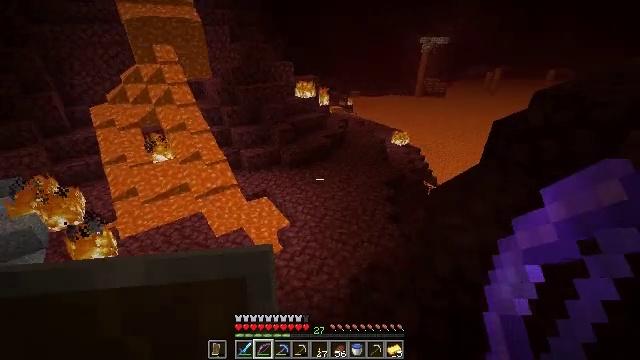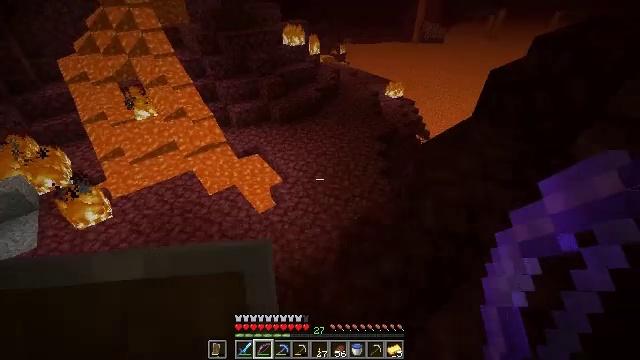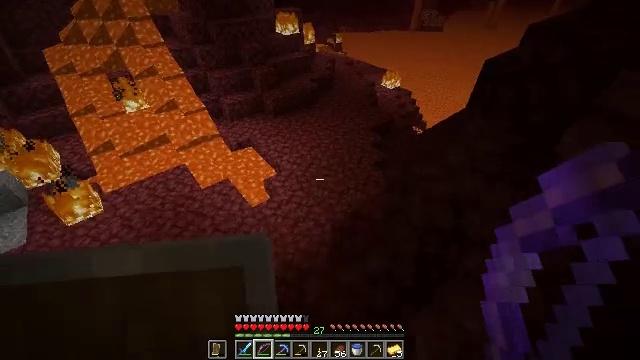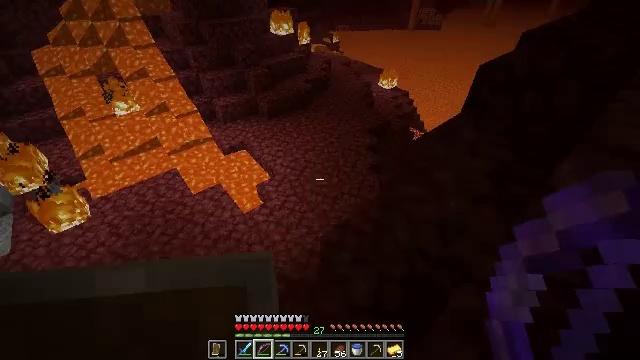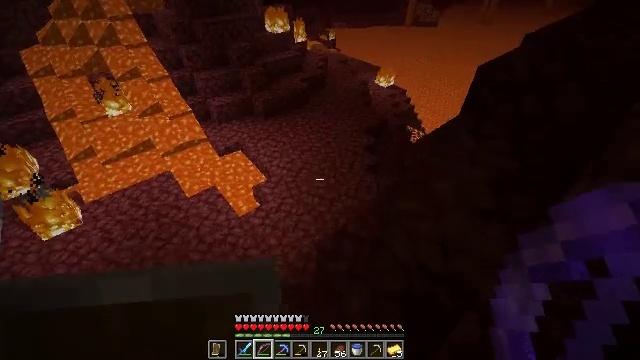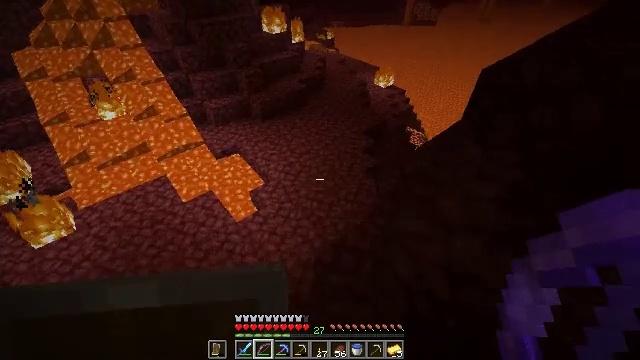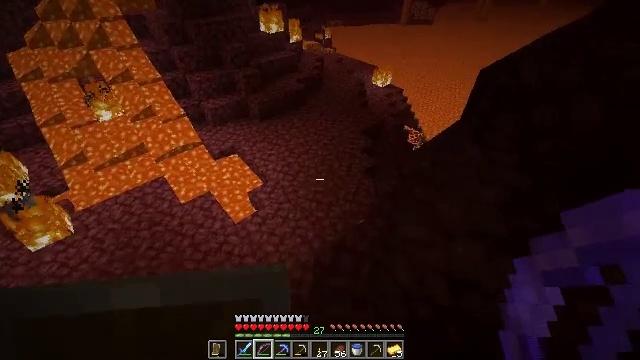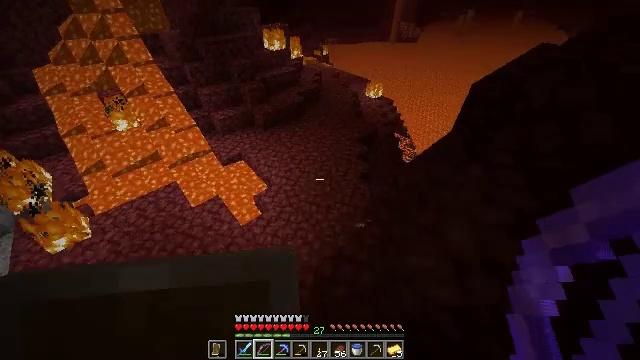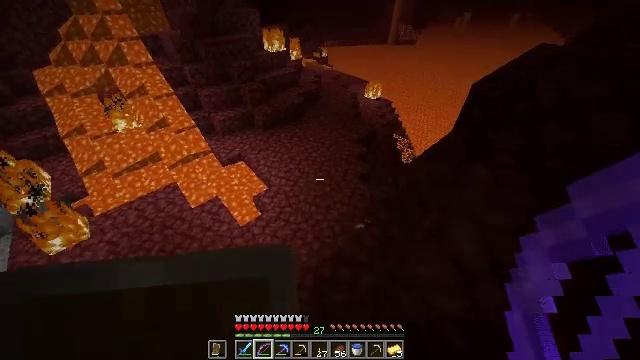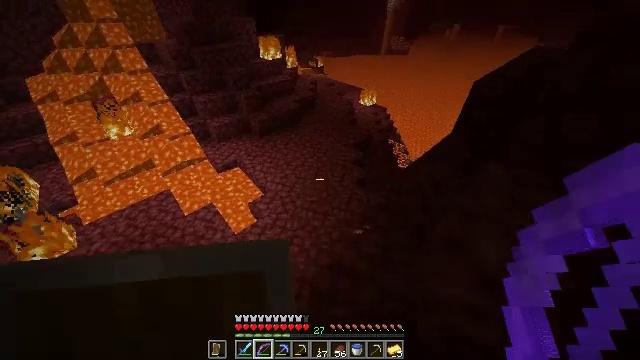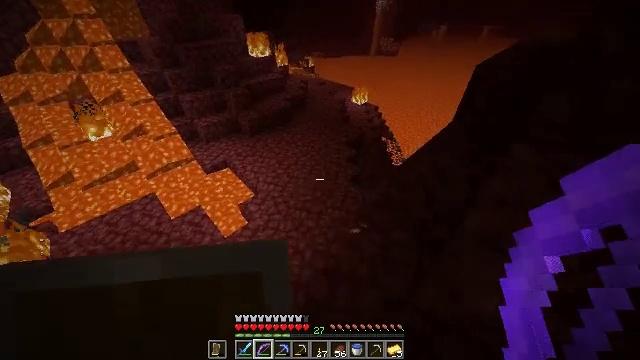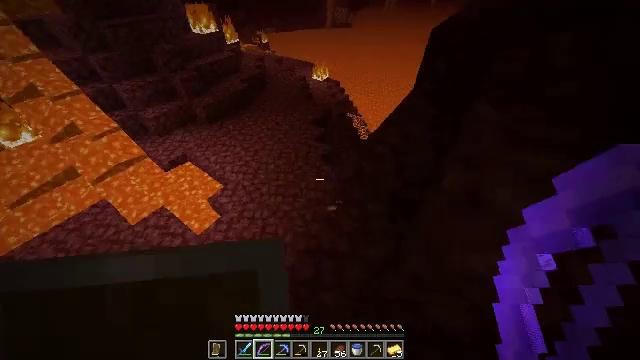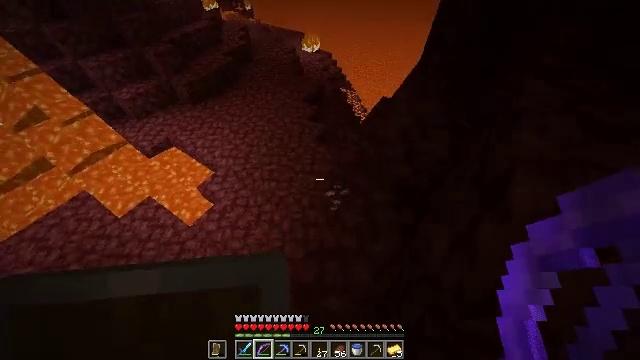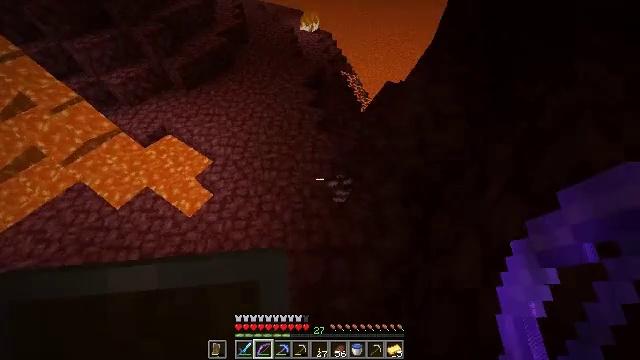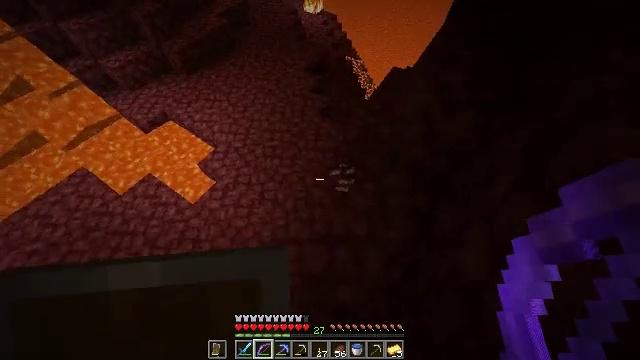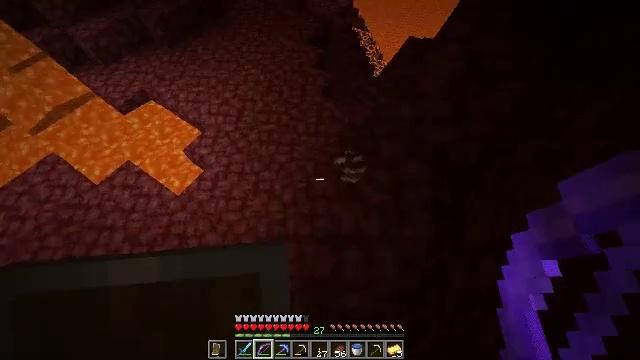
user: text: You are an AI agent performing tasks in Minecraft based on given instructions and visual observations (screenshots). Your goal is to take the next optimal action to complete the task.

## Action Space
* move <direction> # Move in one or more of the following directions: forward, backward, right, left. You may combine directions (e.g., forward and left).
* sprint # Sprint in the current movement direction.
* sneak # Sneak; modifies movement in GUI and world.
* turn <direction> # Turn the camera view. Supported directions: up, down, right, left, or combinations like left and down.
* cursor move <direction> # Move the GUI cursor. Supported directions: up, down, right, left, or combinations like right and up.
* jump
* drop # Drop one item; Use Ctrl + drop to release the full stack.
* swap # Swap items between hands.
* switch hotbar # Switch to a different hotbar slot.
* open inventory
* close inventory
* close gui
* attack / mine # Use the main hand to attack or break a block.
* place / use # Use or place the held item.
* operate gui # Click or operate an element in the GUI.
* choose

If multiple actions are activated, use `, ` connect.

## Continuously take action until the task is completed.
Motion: motion action
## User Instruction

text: Put out the fire.
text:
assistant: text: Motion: move forward and move right, turn right and down
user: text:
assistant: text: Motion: move forward and move right, turn down
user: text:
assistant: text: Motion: move forward
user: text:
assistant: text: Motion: move forward
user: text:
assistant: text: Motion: move forward, sprint
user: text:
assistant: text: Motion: move forward, sprint
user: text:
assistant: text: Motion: move forward, sprint
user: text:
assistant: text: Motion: move forward
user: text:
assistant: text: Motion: move forward, turn right and up
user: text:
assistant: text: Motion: move forward, turn right
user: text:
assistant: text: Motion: move forward, turn right and down
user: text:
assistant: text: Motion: move forward, turn right and down
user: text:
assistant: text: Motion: move forward, turn down
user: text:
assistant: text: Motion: move forward, turn down
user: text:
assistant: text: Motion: move forward, turn down
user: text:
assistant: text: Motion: move forward and move right
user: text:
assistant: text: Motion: move forward and move right
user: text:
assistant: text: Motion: move forward and move right
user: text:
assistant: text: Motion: move forward
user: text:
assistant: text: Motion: move forward
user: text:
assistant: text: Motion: move forward
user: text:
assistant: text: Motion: move forward, turn left and up
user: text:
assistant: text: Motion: move forward, turn left and up
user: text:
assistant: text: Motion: move forward
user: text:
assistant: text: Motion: move forward
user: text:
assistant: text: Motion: move forward, turn left and up
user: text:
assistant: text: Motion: move forward, turn left and up
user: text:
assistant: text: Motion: move forward, turn up
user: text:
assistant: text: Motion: move forward
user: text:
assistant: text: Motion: move forward